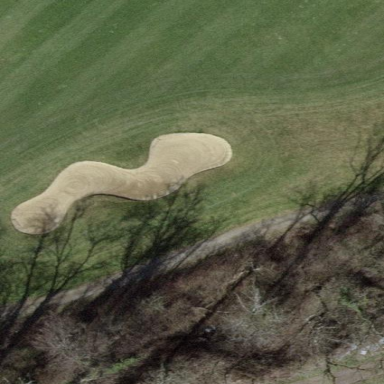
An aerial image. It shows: Golf bunker filled with sandy terrain.